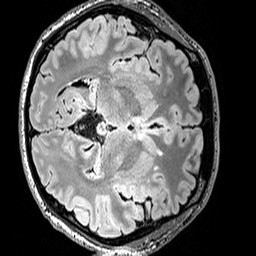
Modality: FLAIR
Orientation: axial
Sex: male
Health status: ill
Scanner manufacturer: siemens
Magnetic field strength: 3 T
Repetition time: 5 s
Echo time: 0.388 s